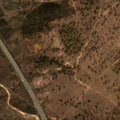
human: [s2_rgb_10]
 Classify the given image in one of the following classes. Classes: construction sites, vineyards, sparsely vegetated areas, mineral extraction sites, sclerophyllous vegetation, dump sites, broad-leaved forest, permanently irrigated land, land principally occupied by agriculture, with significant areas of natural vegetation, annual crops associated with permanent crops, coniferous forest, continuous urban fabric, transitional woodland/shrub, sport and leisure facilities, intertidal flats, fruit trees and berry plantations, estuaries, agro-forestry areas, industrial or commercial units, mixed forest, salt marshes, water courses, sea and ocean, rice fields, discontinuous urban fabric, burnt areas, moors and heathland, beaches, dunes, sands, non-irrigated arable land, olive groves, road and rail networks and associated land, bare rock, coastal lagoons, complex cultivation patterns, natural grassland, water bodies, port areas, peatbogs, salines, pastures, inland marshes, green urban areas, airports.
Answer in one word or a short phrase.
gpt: road and rail networks and associated land, agro-forestry areas, transitional woodland/shrub